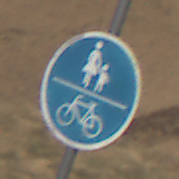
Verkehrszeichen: GemeinsamerGehUndRadweg
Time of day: Midday
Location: Outdoor (Nature)
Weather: Clear
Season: NotSpecified
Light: Natural